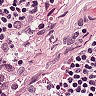
Metastatic tissue present: no